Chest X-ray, PA view. Patient: 55 years old, sex M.
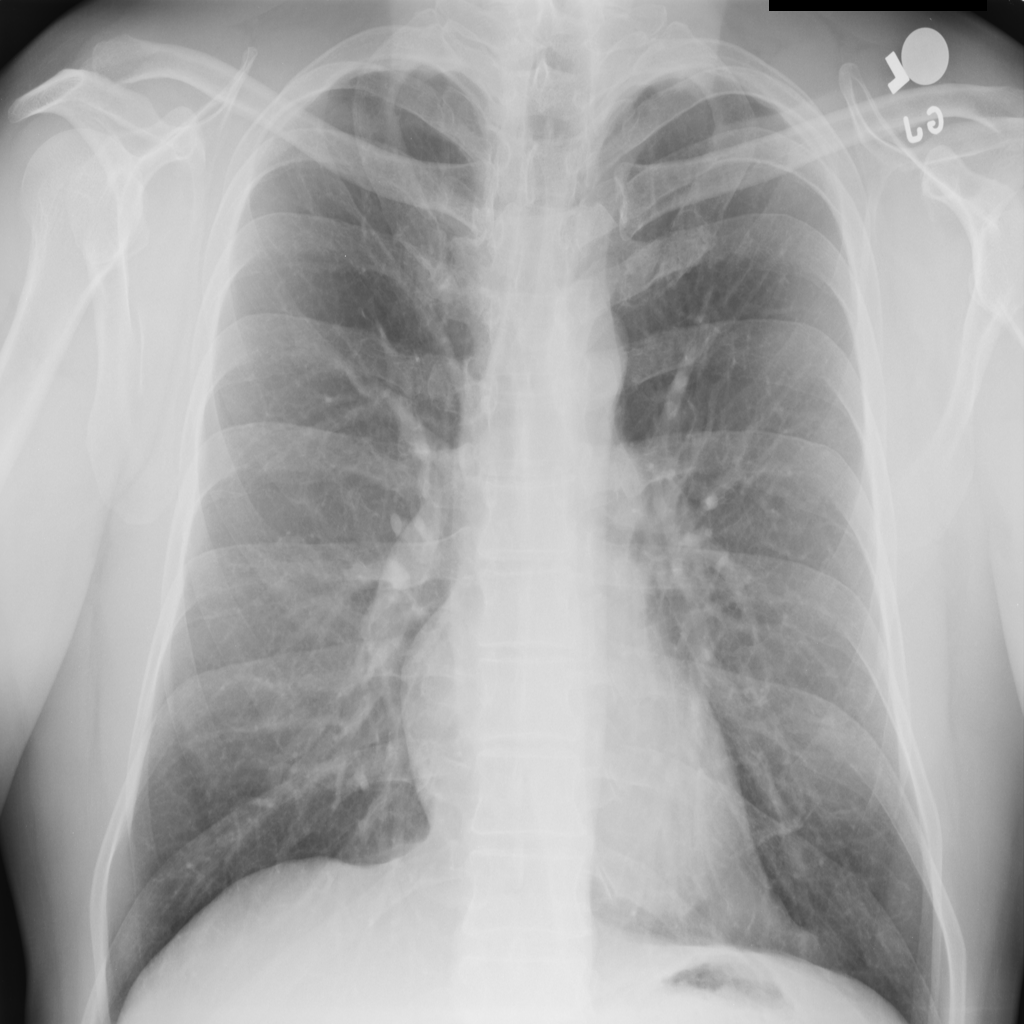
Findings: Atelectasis